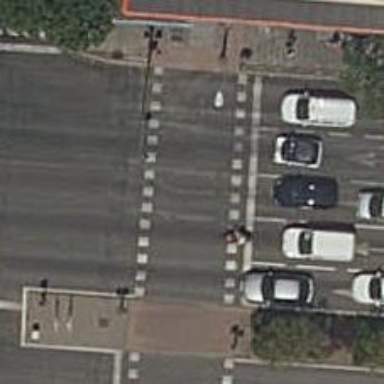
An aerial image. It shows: Road crossing with traffic signals.